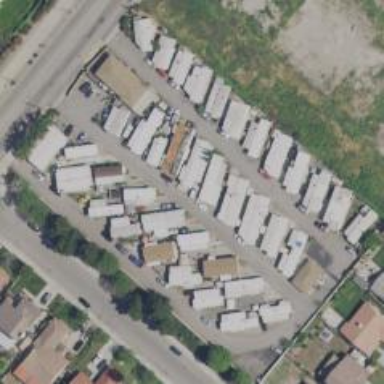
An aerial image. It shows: Residential area with mobile home surrounded by wall.